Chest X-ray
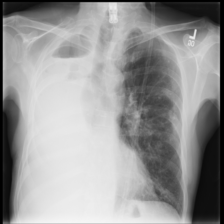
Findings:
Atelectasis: negative
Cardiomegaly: negative
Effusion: negative
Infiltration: positive
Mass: negative
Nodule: positive
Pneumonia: negative
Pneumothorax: negative
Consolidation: negative
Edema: negative
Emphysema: negative
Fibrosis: negative
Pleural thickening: negative
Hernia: negative